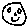
Label: smiley face